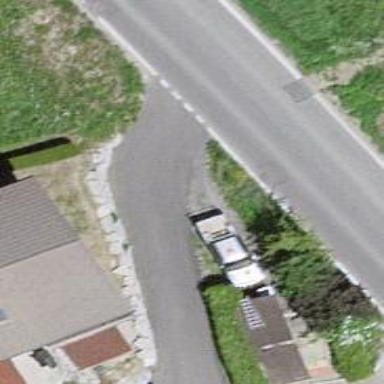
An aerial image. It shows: Driveway.